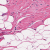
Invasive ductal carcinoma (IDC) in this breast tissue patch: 0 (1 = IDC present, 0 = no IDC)